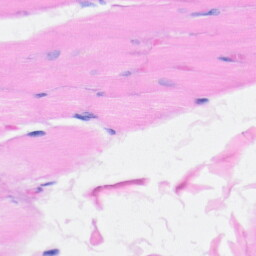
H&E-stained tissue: Heart